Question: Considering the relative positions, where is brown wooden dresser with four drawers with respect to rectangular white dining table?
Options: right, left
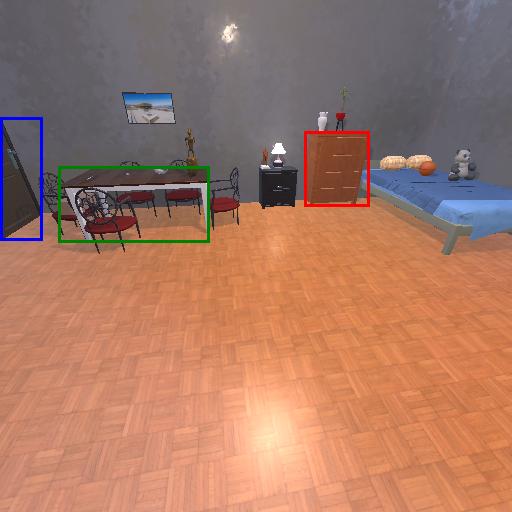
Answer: right